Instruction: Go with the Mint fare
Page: flights
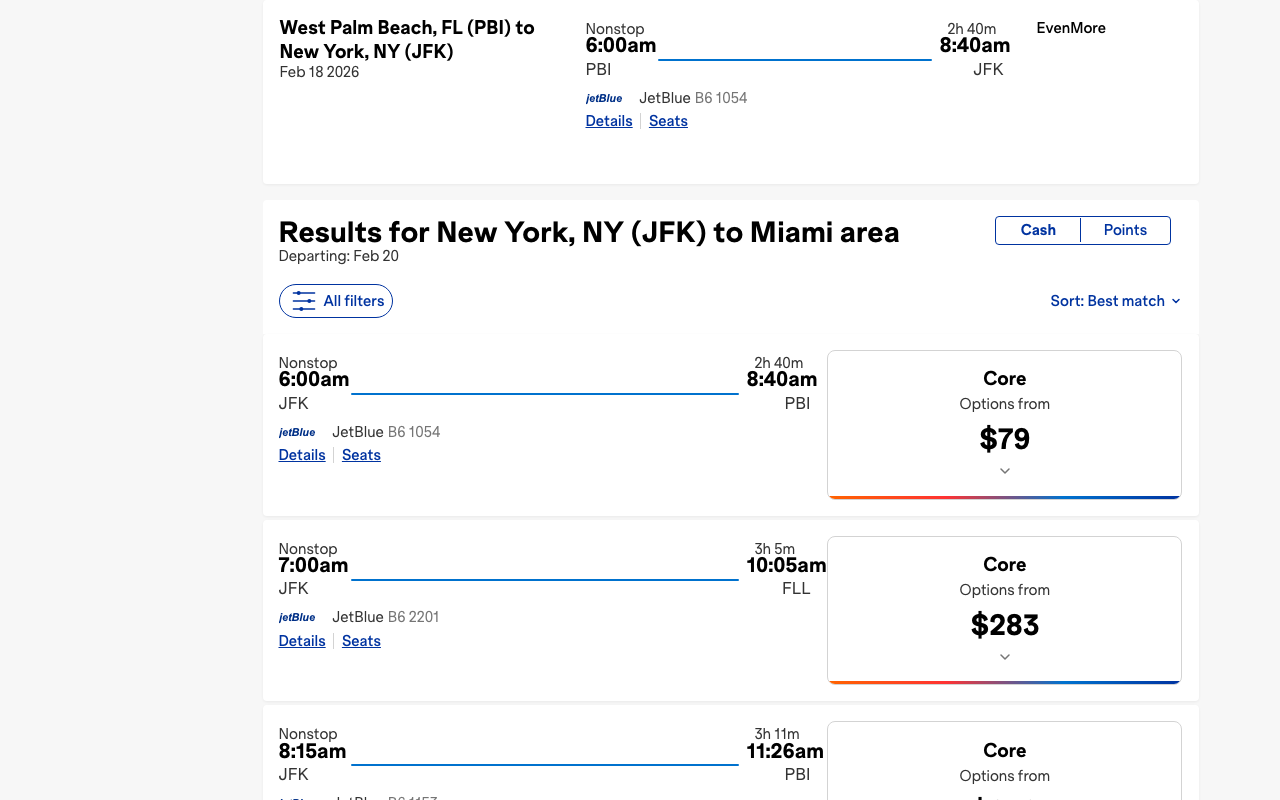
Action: click